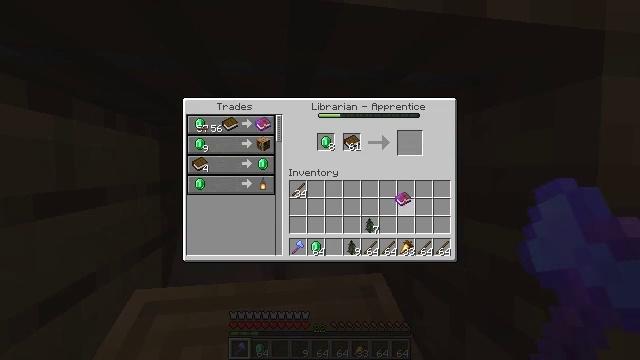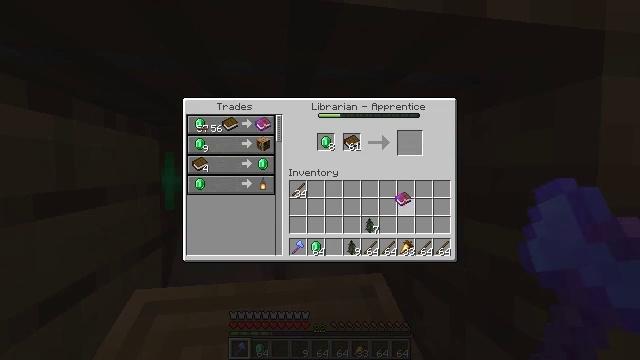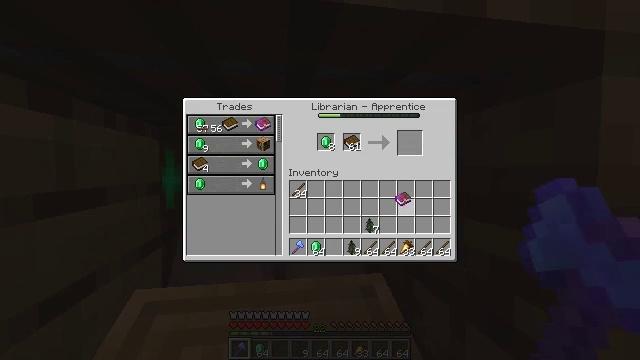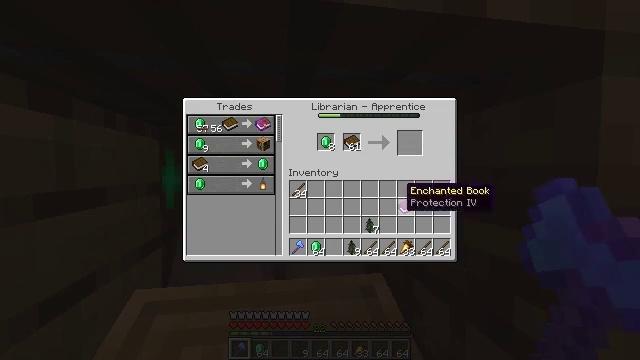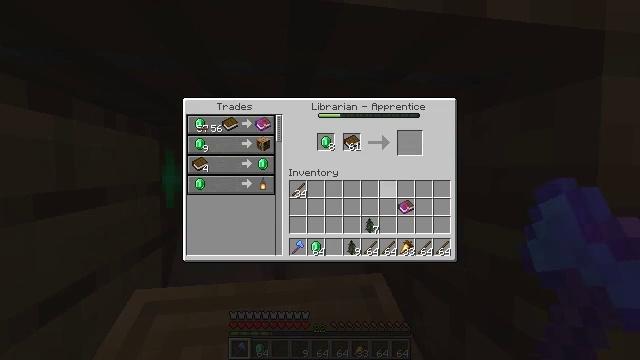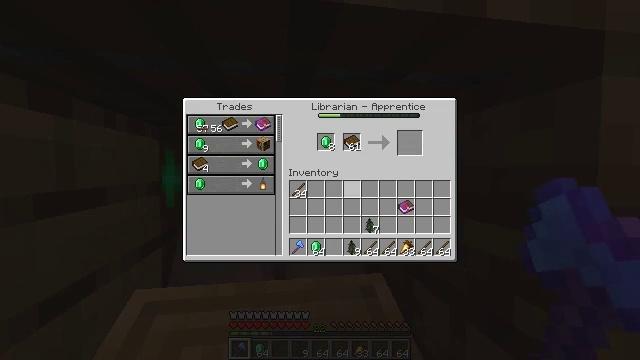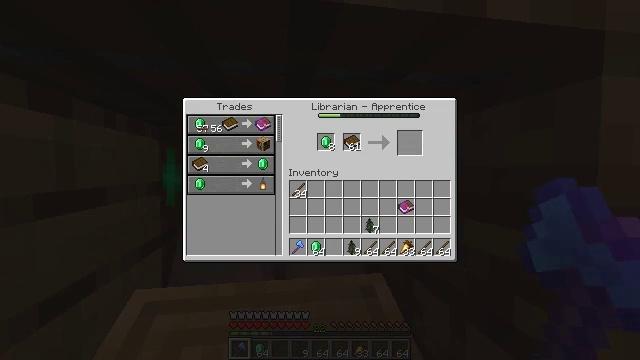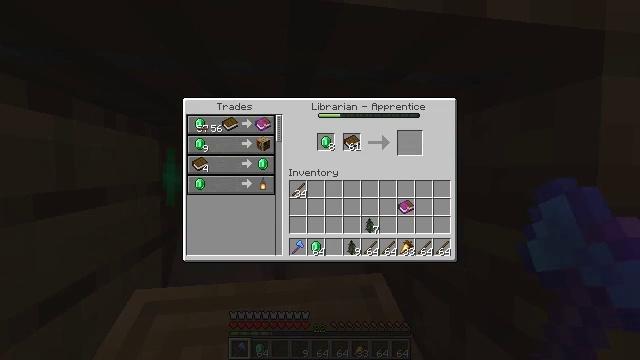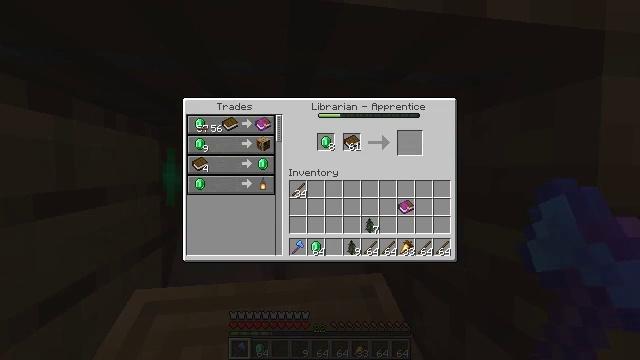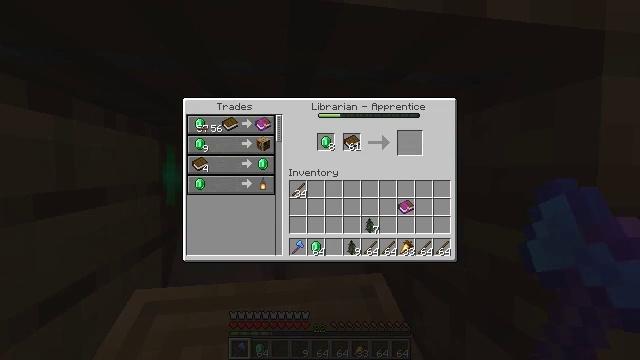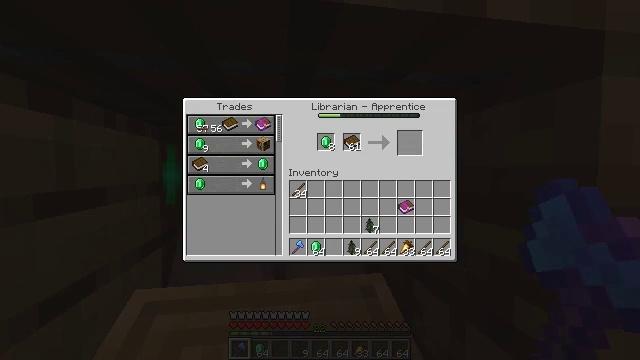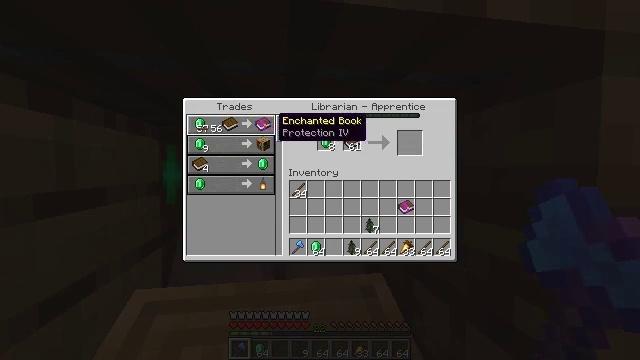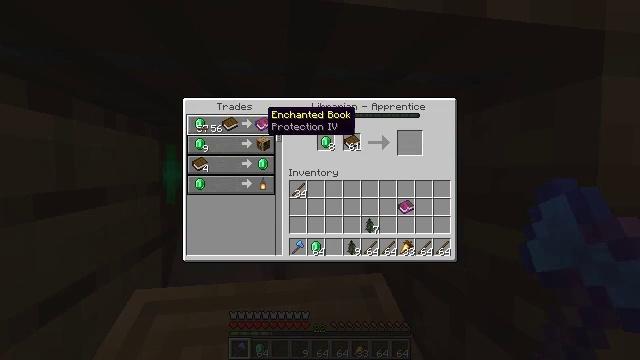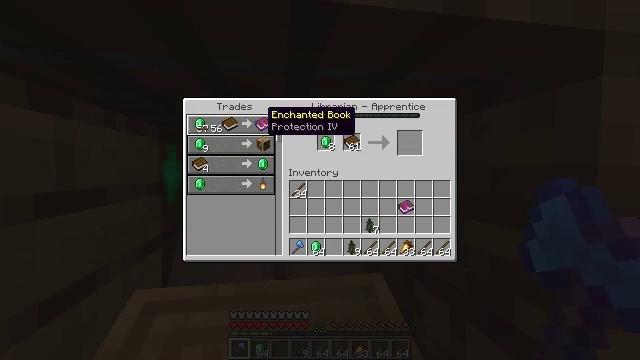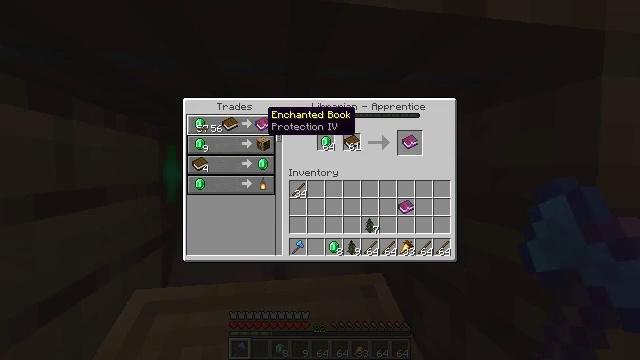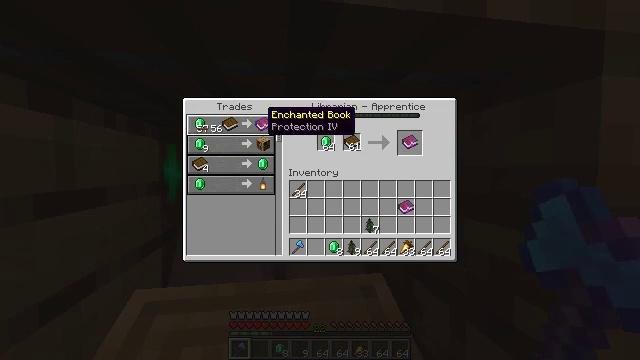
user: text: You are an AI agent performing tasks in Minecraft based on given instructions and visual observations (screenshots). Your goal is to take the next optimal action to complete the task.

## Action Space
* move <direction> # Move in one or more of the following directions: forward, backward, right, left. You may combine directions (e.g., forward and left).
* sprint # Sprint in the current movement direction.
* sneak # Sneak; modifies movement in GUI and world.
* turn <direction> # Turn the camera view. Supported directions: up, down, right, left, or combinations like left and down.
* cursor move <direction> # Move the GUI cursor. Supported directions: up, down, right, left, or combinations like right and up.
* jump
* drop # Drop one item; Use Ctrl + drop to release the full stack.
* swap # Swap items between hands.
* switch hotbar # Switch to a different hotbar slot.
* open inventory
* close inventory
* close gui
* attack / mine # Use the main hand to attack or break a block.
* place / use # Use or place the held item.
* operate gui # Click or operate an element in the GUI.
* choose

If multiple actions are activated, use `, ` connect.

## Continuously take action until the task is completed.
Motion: motion action
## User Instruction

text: Combine a book with experience levels to craft an enchanted book.
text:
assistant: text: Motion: operate gui
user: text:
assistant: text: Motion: operate gui
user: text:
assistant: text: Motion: no_op
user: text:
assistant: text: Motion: cursor move left
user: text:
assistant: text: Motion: cursor move left and up
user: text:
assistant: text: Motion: cursor move left and up
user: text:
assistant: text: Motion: cursor move left and up
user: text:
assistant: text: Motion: no_op
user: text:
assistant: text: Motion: cursor move up
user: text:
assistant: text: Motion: no_op
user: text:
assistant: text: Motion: cursor move left and up
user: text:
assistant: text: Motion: cursor move left
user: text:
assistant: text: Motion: no_op
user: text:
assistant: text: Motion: operate gui
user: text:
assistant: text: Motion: operate gui
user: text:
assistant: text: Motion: operate gui
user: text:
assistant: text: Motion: cursor move right and down
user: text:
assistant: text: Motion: cursor move right and down
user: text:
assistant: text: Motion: no_op
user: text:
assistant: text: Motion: no_op
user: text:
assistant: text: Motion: cursor move right
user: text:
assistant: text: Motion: cursor move right
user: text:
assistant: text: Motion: cursor move right
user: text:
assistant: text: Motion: no_op
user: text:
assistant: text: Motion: no_op
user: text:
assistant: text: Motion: no_op
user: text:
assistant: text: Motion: no_op
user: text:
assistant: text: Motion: operate gui
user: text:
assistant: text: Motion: operate gui
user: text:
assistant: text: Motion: operate gui